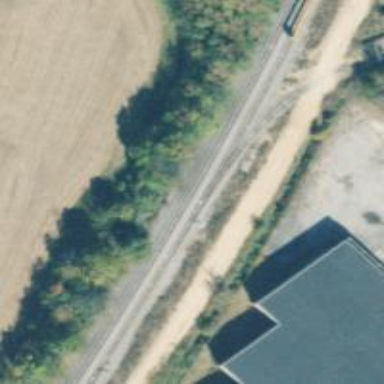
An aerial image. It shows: Site related to railway infrastructure.